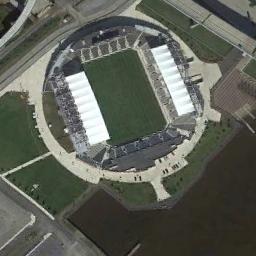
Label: stadium